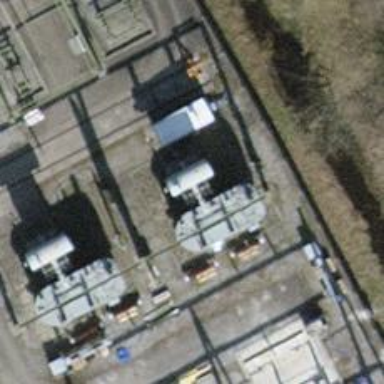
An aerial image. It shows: Outdoor transformer of the traction type.